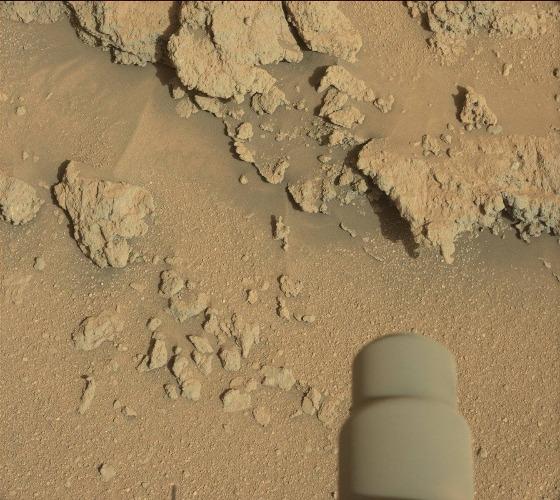
Terrain classes present: Background, Bedrock, Gravel / Sand / Soil, Rock, Shadow